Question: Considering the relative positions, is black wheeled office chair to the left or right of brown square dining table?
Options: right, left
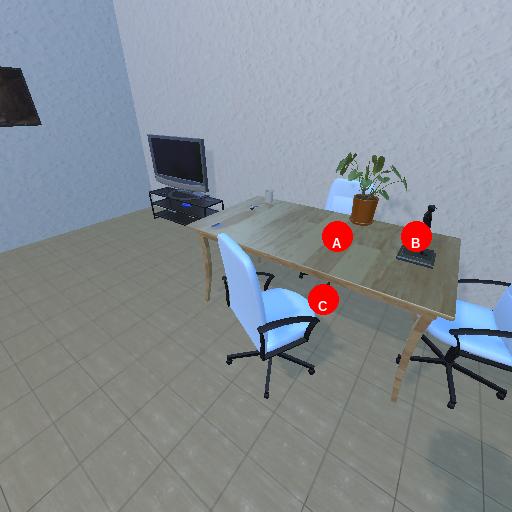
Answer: right